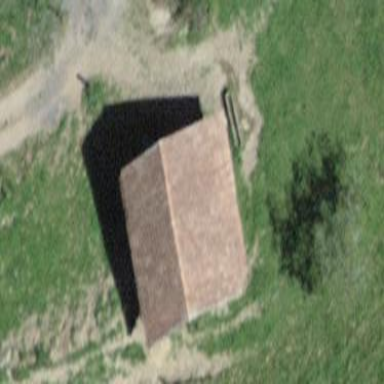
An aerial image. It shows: Rural barn.